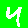
Digit: 4